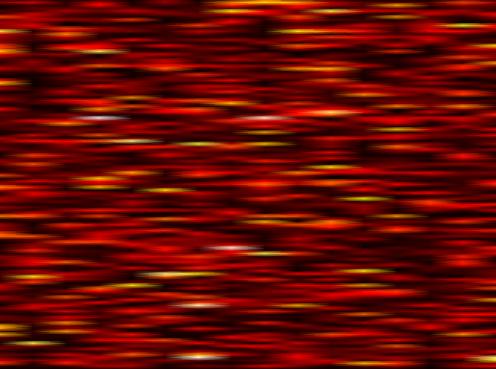
Label: FBMC